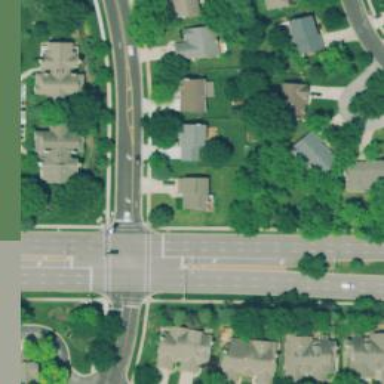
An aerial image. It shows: Solid stop line on the road.